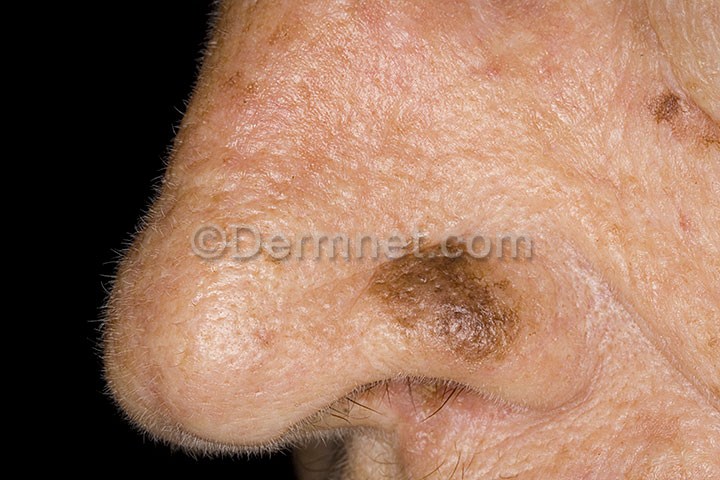
Disease: Melanoma Skin Cancer Nevi and Moles